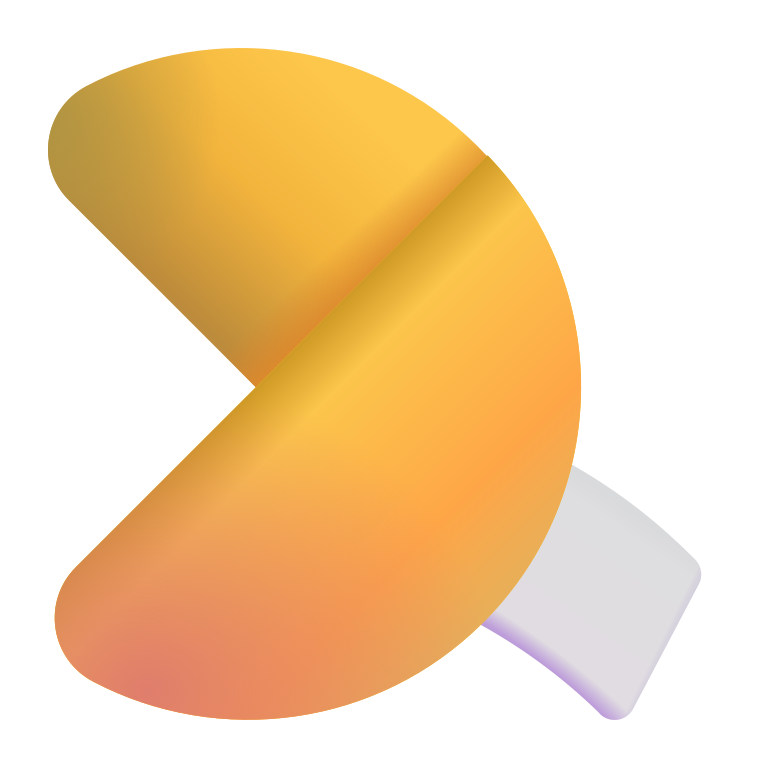
fortune cookie color